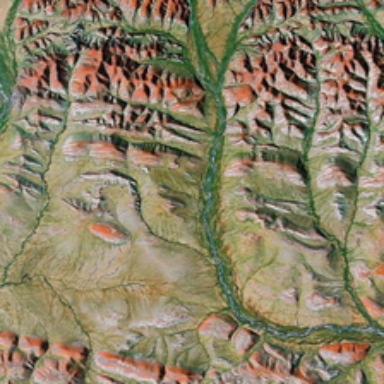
Some mountains with orange hilltop in it .